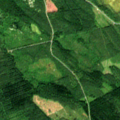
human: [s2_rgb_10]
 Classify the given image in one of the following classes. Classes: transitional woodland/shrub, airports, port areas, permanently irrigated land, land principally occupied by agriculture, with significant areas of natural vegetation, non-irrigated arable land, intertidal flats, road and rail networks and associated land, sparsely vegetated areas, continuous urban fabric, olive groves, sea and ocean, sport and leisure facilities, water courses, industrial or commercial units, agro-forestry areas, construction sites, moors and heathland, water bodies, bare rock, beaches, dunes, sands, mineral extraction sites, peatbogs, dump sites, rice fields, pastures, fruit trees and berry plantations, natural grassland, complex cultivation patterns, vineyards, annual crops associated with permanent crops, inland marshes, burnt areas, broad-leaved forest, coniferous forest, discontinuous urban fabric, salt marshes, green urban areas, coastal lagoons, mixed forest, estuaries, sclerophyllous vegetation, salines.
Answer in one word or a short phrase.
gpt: coniferous forest, mixed forest, transitional woodland/shrub